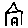
Label: house